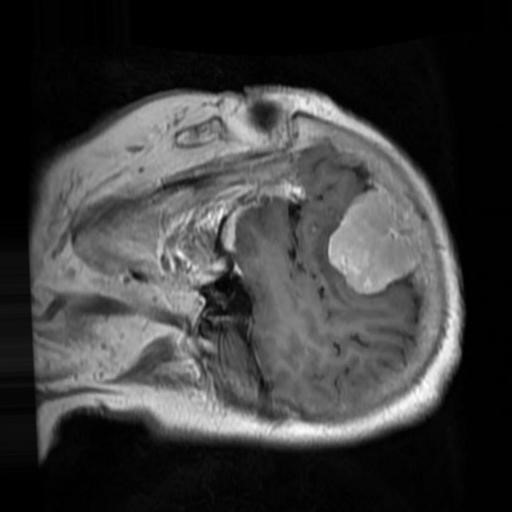
Label: brain_menin